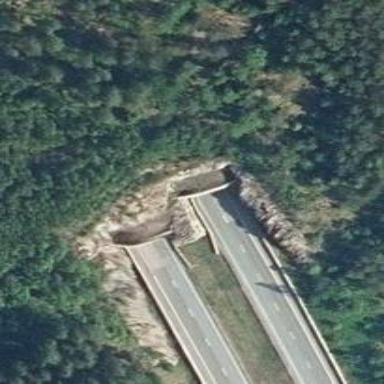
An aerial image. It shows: Asphalt motorway.